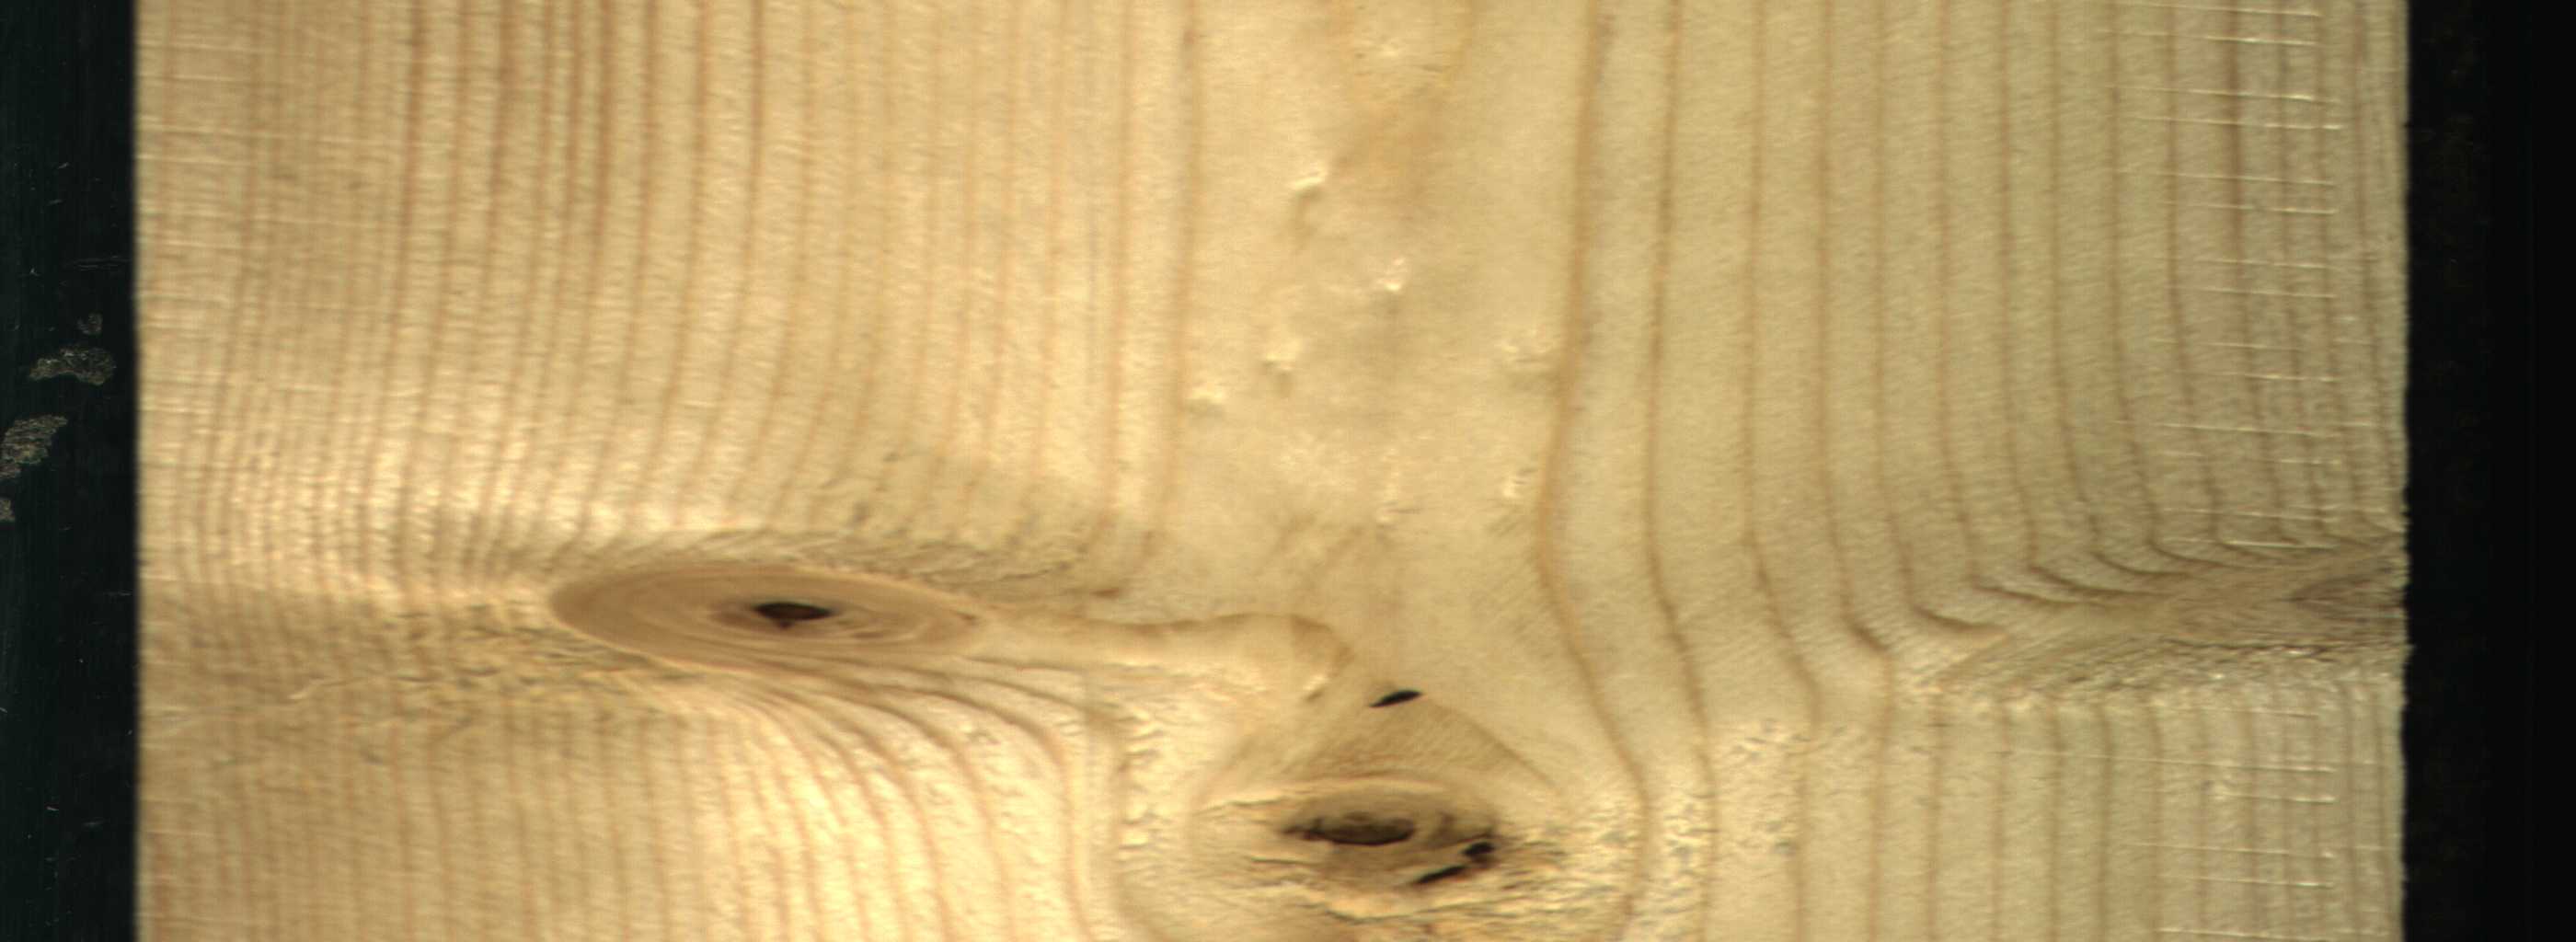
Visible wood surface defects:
Dead_Knot
Dead_Knot
Dead_Knot
Live_Knot